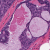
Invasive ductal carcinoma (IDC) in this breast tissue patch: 0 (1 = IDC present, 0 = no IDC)